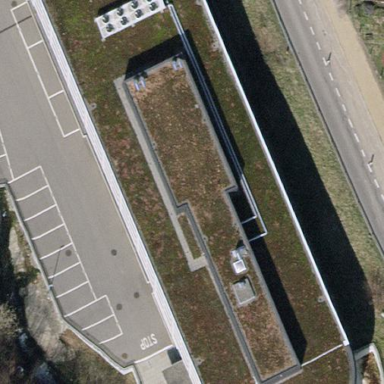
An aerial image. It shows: Commercial building.